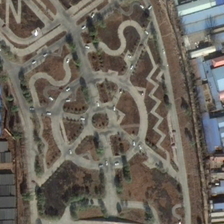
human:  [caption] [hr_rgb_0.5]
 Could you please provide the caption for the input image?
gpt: the square surrounded by trees is divided into many parts .

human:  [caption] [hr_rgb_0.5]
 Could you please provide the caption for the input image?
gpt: some buildings are in two sides of a square .

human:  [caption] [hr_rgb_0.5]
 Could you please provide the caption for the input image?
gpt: some buildings are in two sides of a square .

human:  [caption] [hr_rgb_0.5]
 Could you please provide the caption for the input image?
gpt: many vehicles on the road in the the stream never stops flowing .

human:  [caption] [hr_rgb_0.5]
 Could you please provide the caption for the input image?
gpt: the square surrounded by trees is divided into many parts .